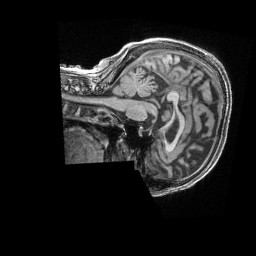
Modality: T1w
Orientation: sagittal
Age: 67
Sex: female
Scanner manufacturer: siemens
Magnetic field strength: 3 T
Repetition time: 2.4 s
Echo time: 0.00228 s